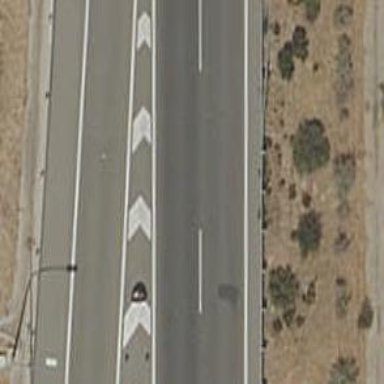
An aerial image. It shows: View of motorway.